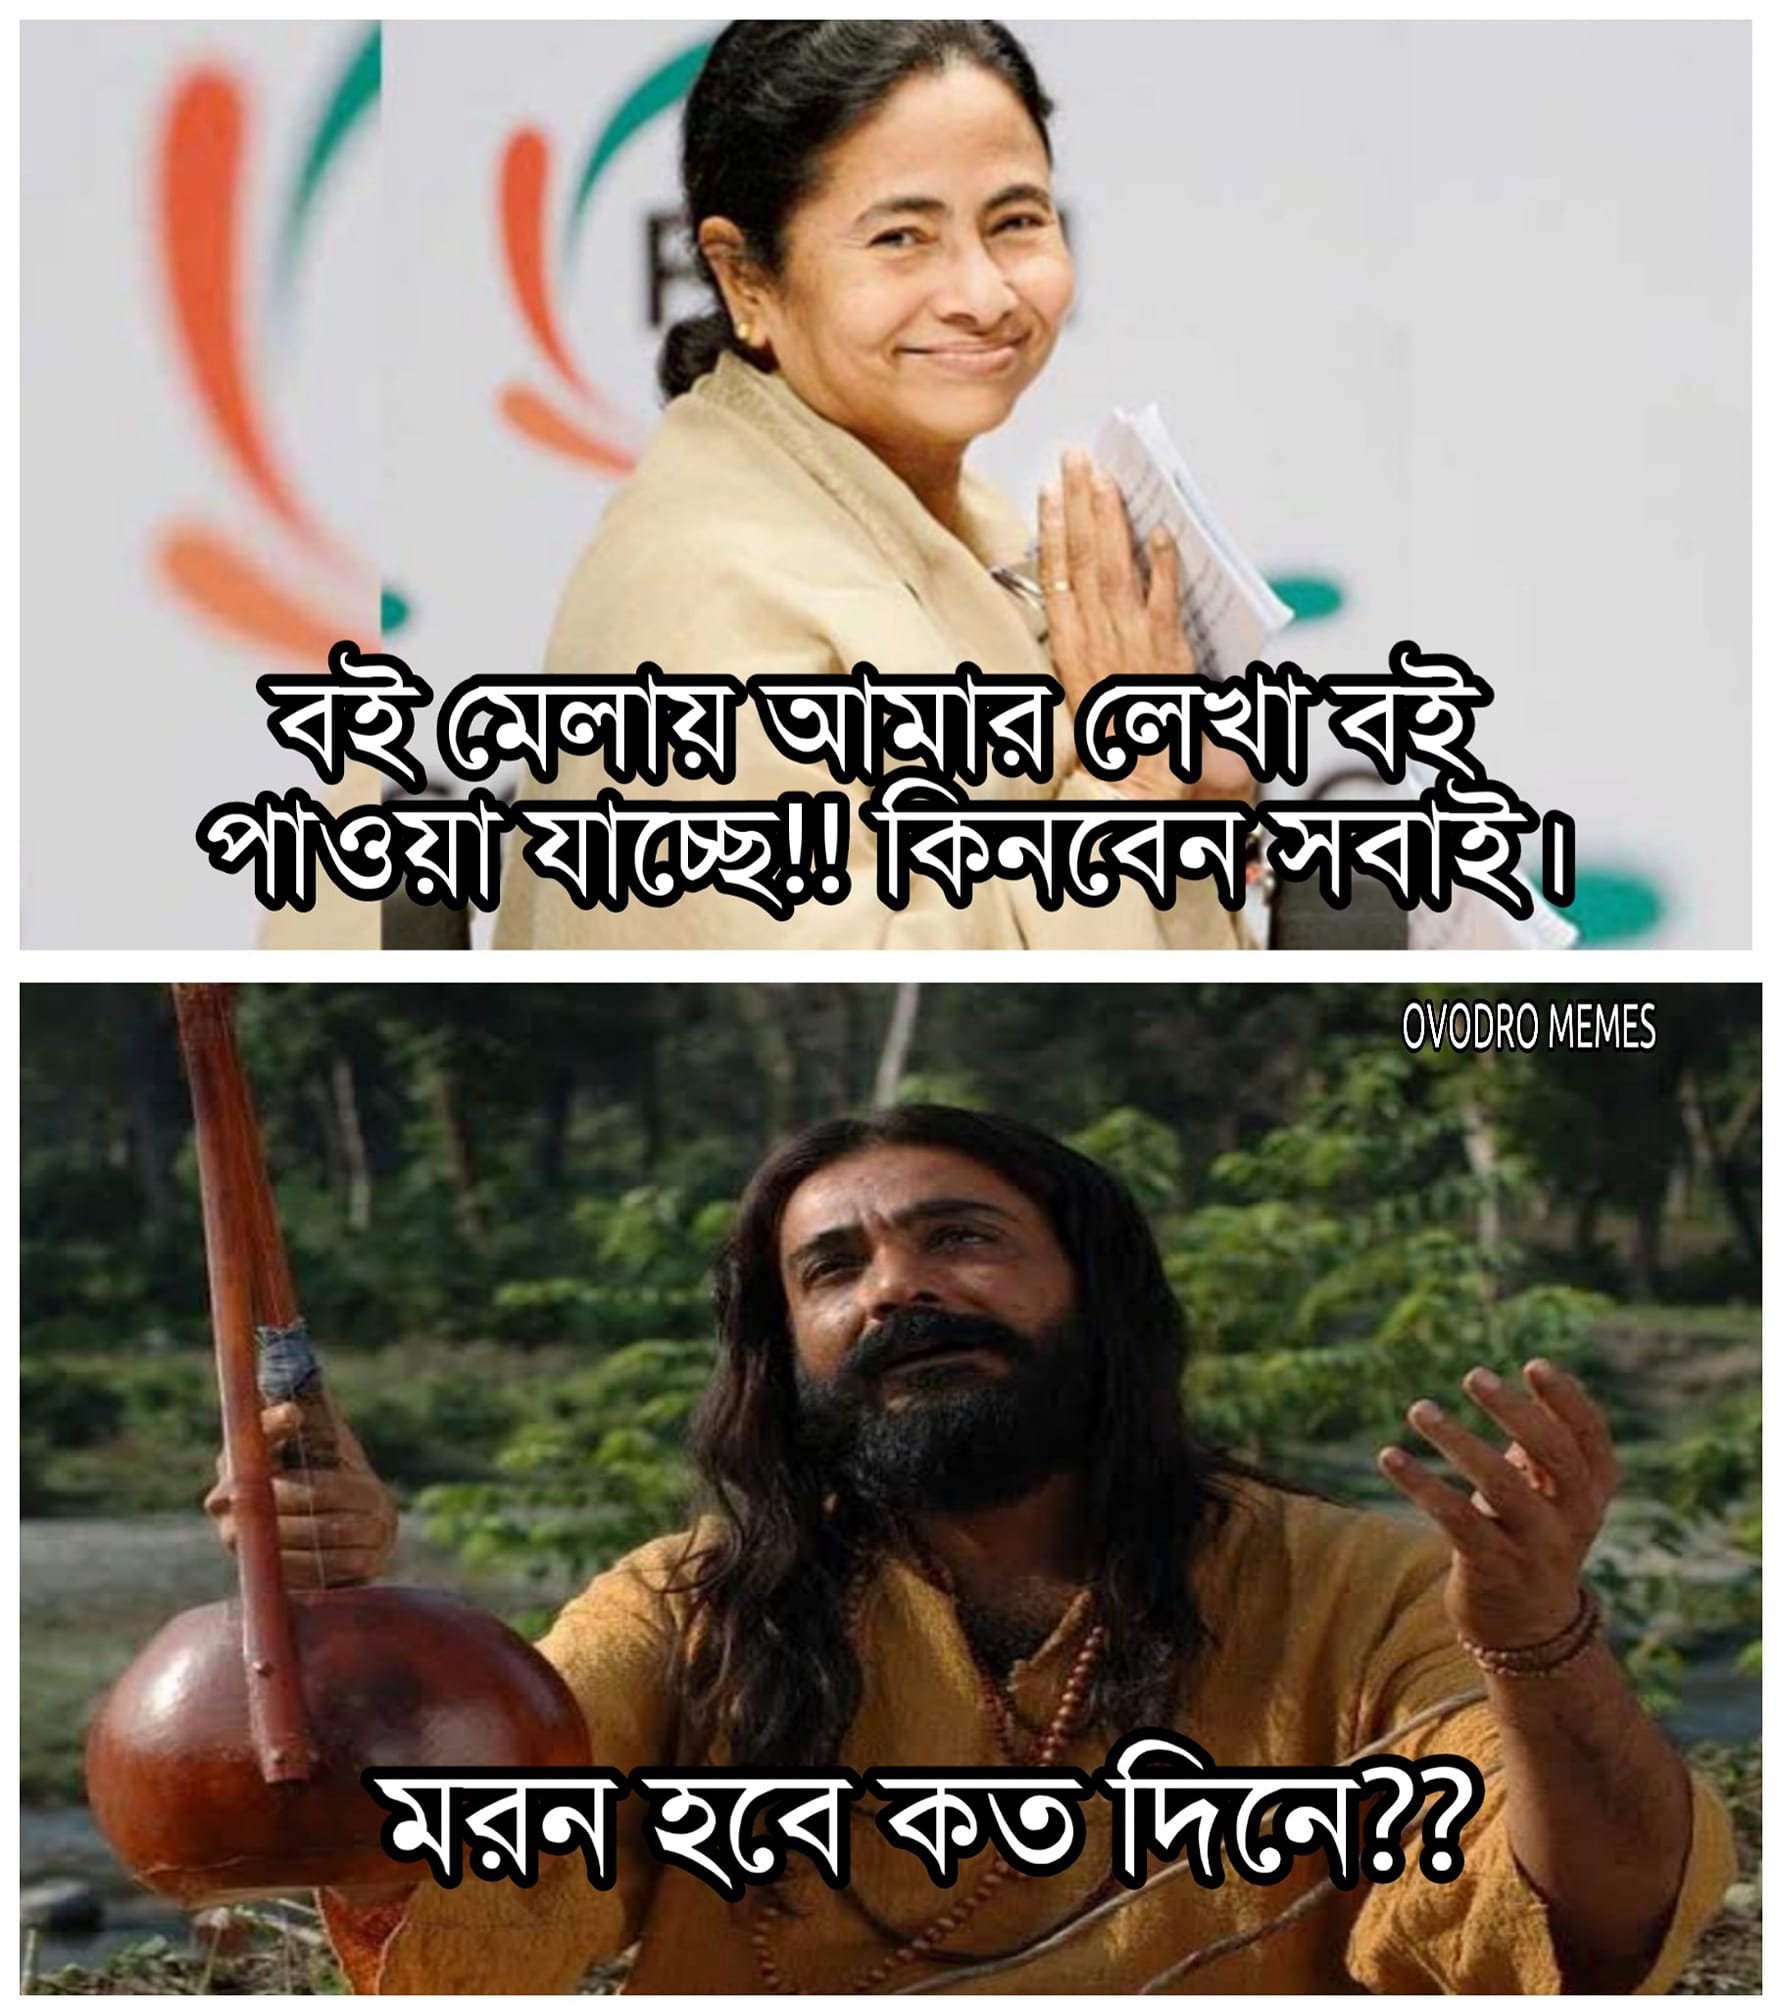
Caption: বই মেলায় আমার লেখা বই পাওয়া যাচ্ছে !! কিনবেন সবাই ।    মরন হবে কত দিনে ??
Label: hate